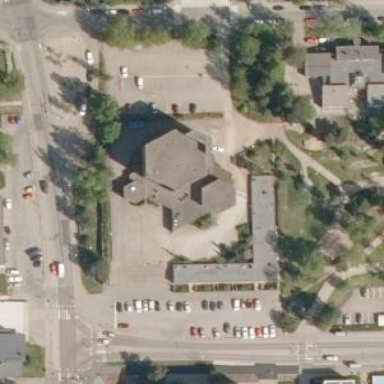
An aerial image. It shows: Building that is place of worship.